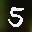
Label: 5